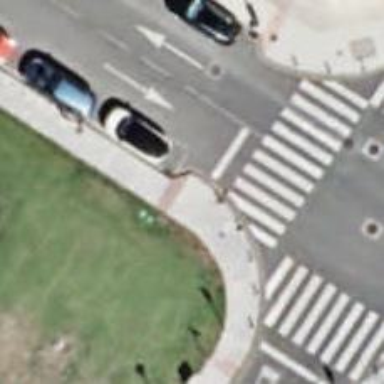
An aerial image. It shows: Bollard barrier.